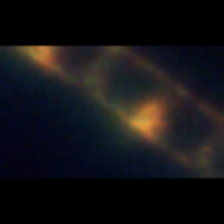
Taxon: Skeletonema
Group: Diatoms